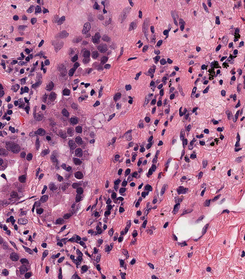
Tumor epithelial tissue: yes
Tumor-associated stroma tissue: yes
Normal tissue: no